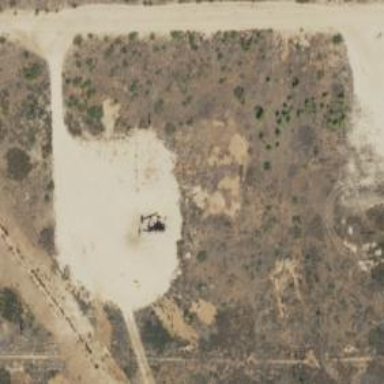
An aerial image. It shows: Petroleum well that is man-made.